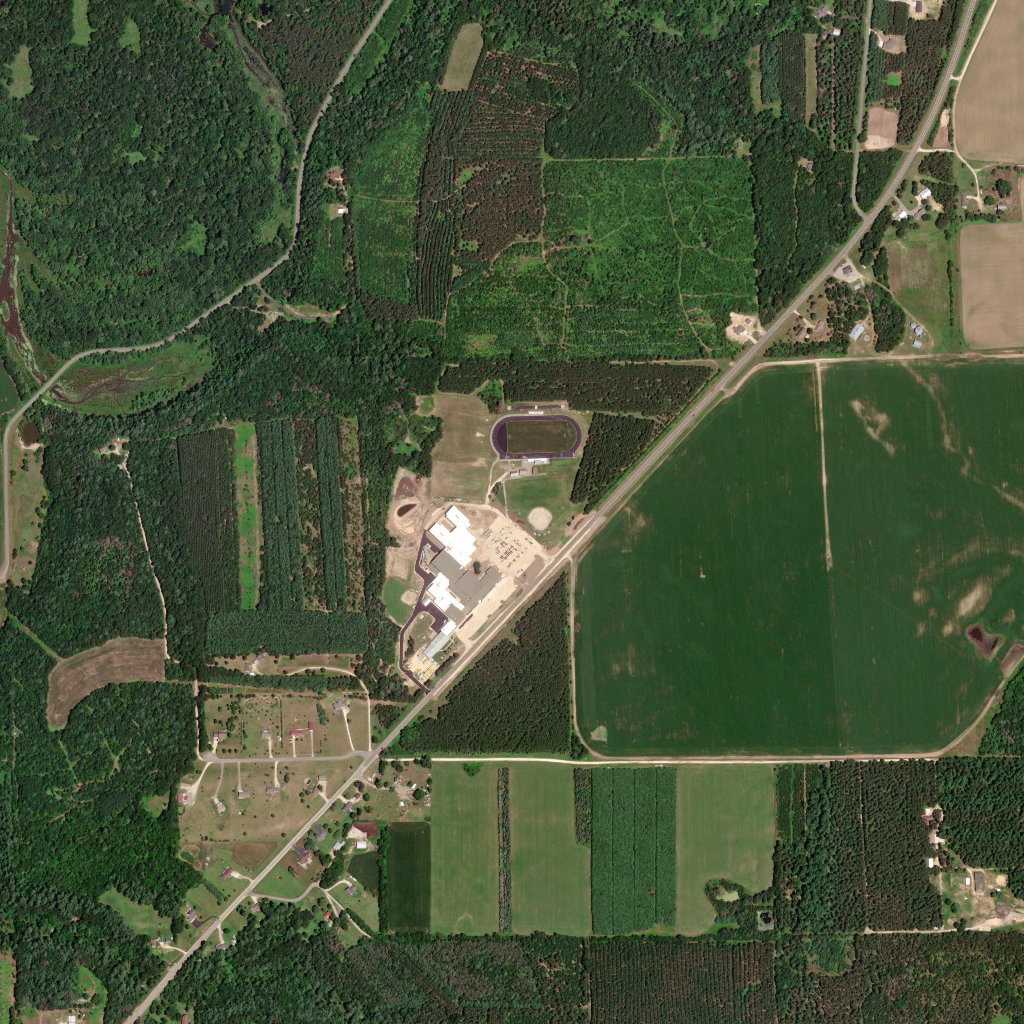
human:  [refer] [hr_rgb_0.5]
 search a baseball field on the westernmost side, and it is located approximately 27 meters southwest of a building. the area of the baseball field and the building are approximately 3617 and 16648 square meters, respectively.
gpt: <box>[[36, 56, 40, 60, 0]]</box>